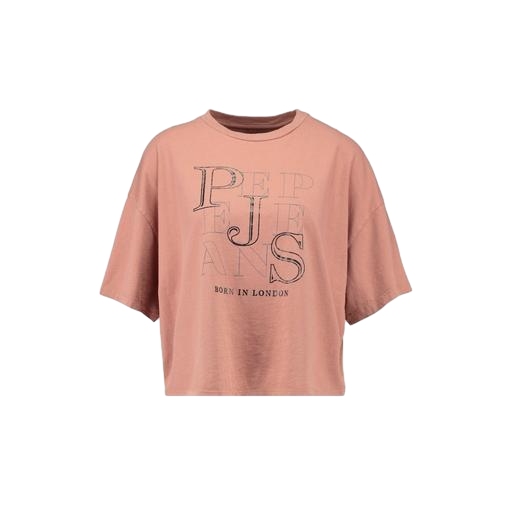
pink clay tee, pink graphic t-shirt, pink pima logo tee, white background